Field crop: maize
Growth stage: 1
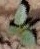
Species: datura